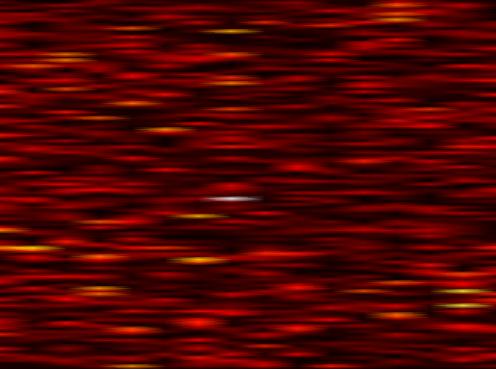
Label: OFDM